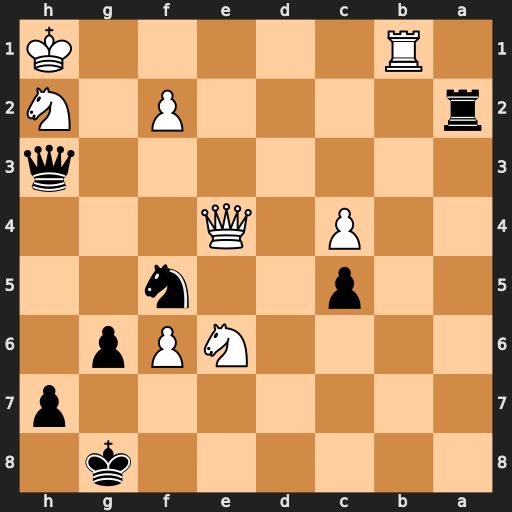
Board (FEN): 6k1/7p/4NPp1/2p2n2/2P1Q3/7q/r4P1N/1R5K
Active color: b
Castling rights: -
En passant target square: -
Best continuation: Ng3+ Kg1 Nxe4 f7+ Kxf7